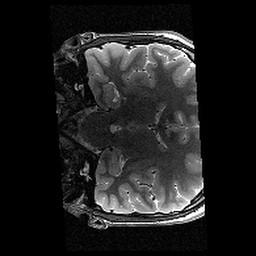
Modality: T2w
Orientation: coronal
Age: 13
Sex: male
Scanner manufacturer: siemens
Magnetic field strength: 3 T
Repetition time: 9.23 s
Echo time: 0.067 s